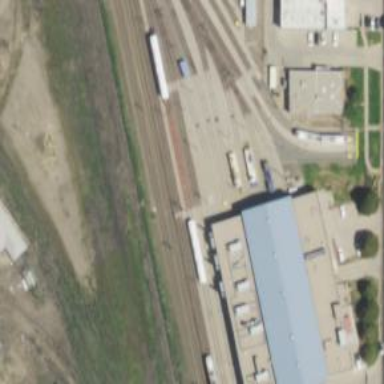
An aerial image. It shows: Light rail yard with electrified contact line. The yard includes building passage tunnel.